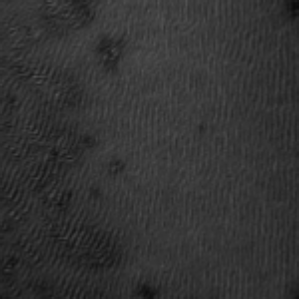
Label: frost